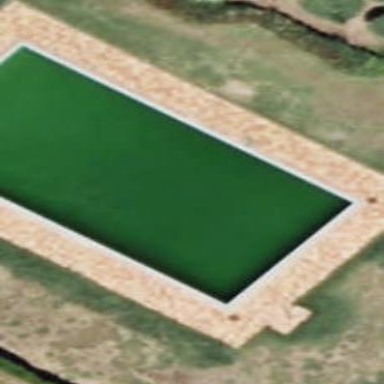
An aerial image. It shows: Swimming pool located in leisure land.